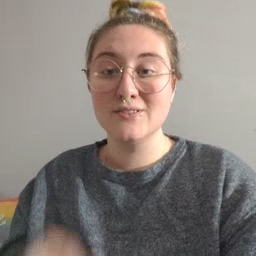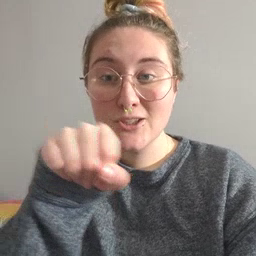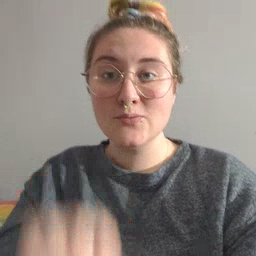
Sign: shoe